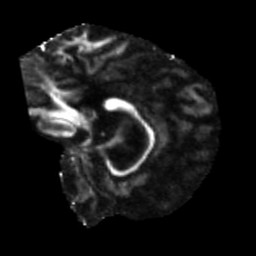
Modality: FA
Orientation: sagittal
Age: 56
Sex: male
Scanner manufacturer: siemens
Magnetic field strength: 3 T
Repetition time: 5.47 s
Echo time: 0.0854 s